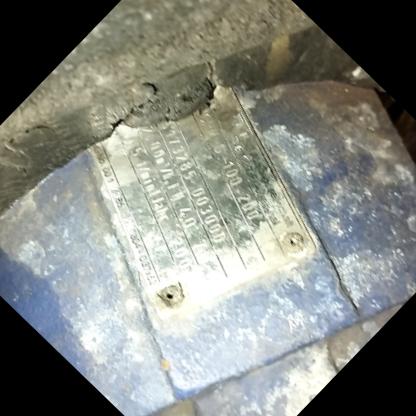
Klasa: tabliczka-znamionowa